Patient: sex F, age 19
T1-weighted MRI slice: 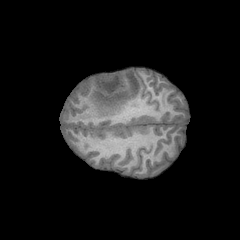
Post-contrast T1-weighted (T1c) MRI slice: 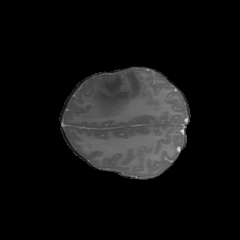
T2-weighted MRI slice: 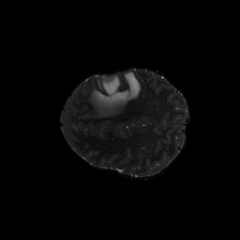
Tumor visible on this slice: yes
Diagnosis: Astrocytoma, IDH-mutant
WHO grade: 4